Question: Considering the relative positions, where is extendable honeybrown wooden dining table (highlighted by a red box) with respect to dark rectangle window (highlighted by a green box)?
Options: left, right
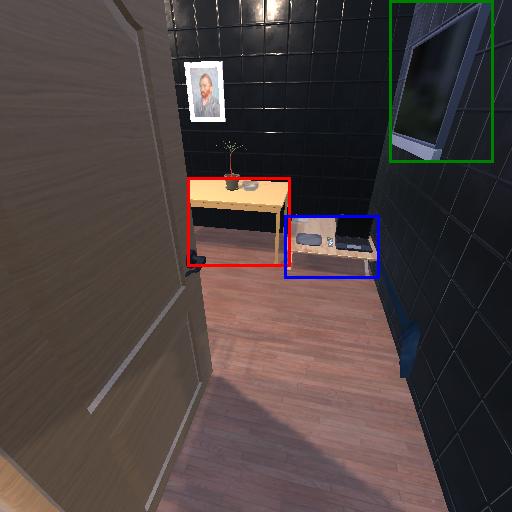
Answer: left